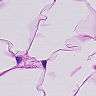
Metastatic tissue present: no